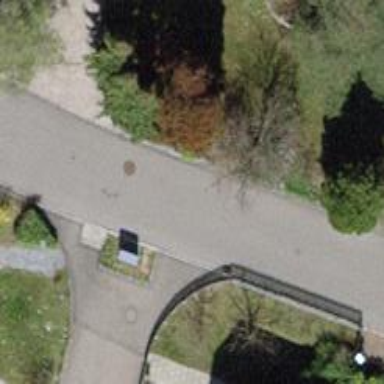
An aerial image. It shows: Bollard.